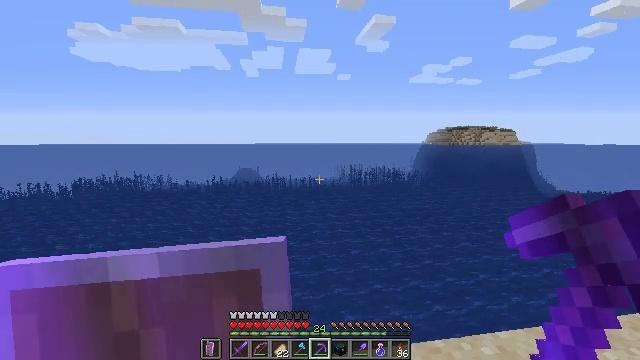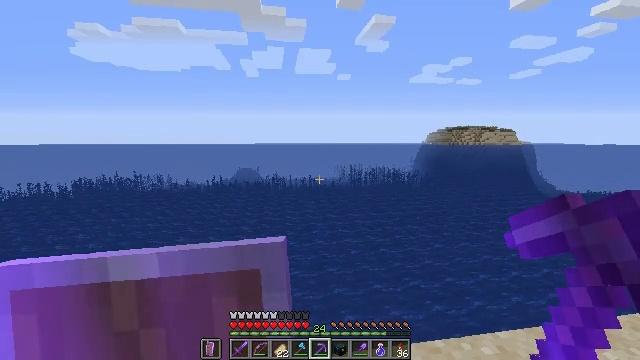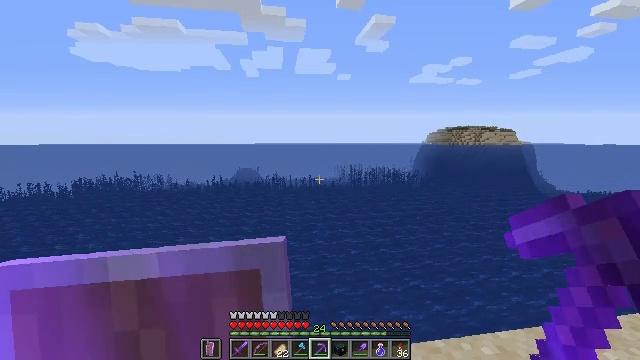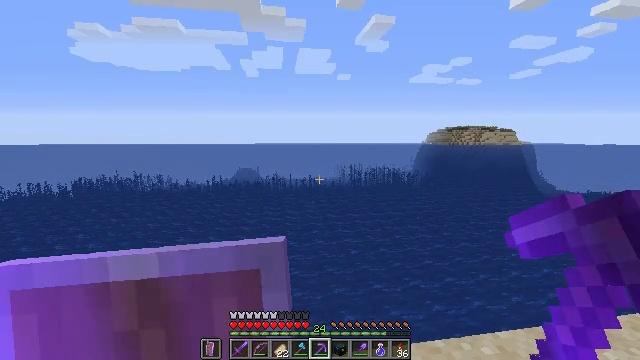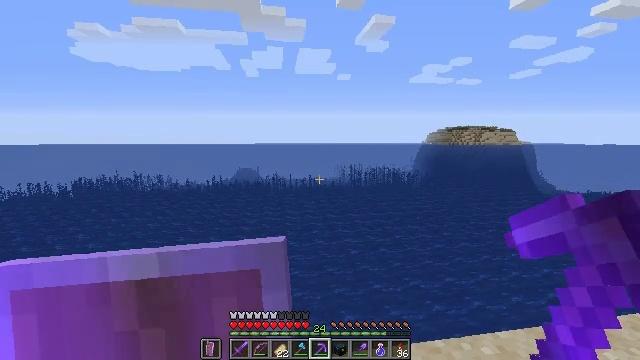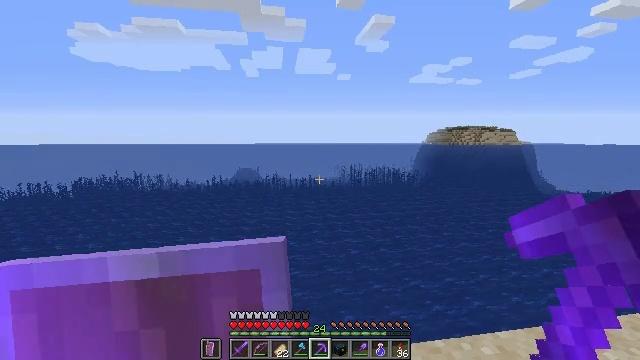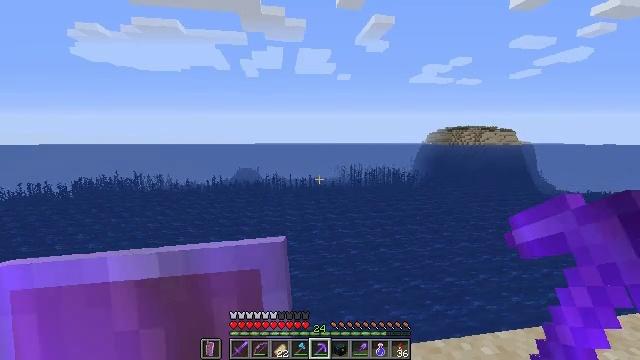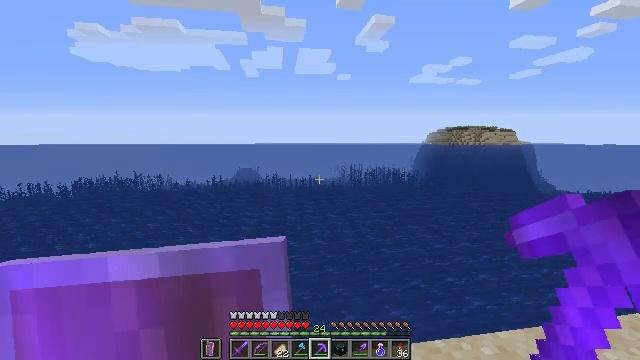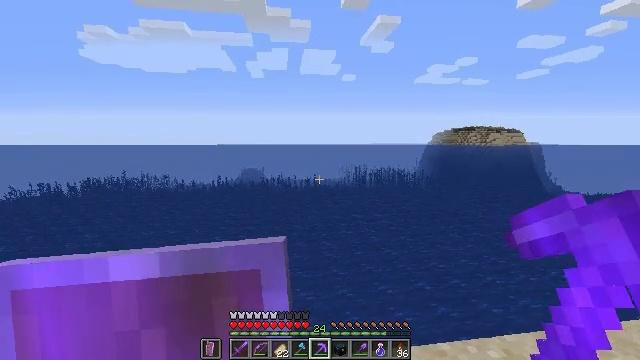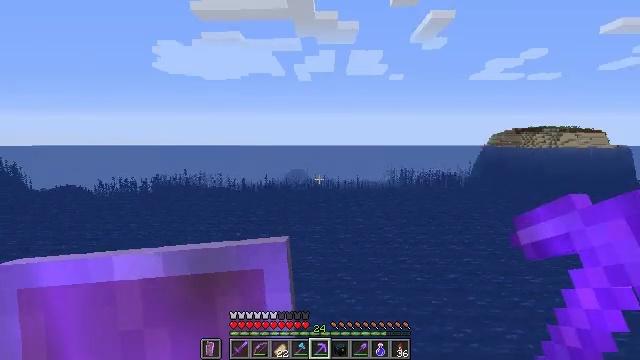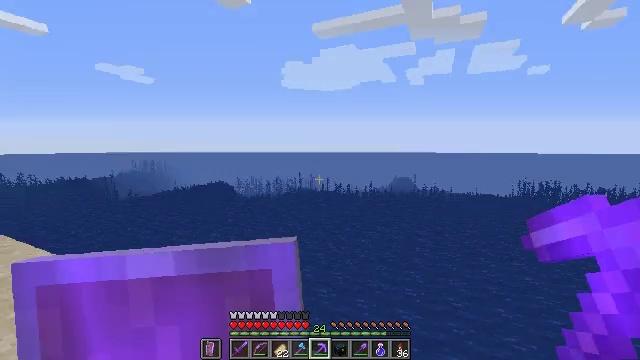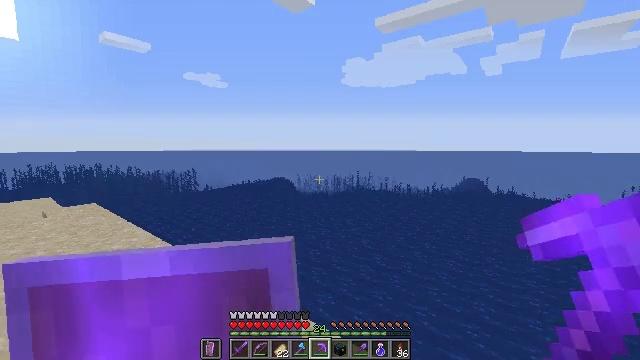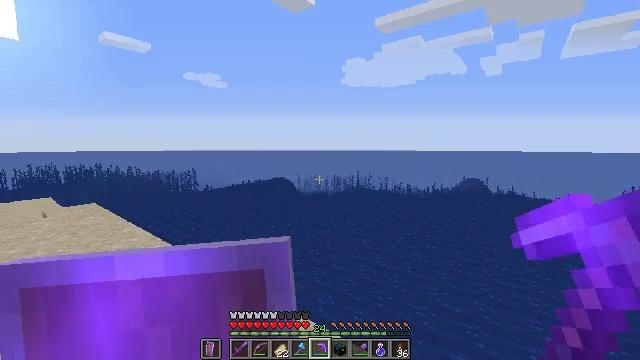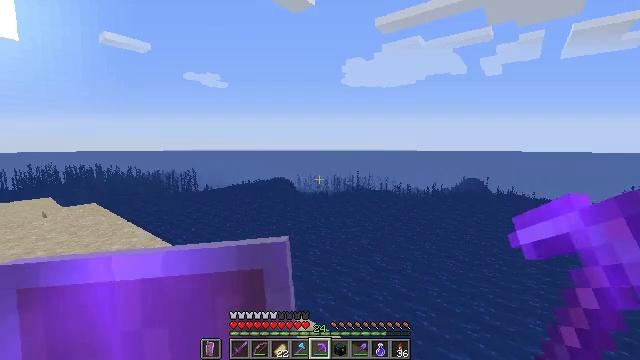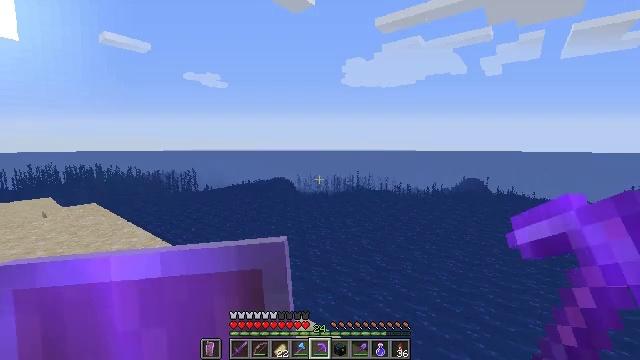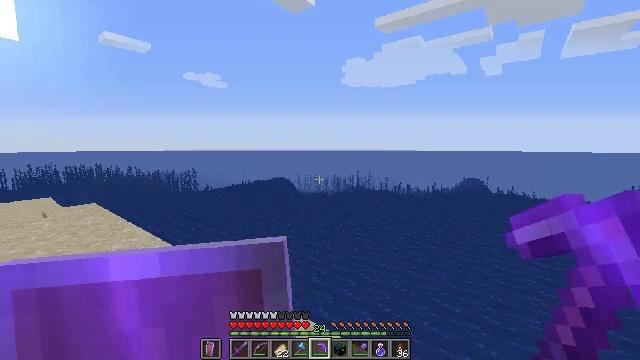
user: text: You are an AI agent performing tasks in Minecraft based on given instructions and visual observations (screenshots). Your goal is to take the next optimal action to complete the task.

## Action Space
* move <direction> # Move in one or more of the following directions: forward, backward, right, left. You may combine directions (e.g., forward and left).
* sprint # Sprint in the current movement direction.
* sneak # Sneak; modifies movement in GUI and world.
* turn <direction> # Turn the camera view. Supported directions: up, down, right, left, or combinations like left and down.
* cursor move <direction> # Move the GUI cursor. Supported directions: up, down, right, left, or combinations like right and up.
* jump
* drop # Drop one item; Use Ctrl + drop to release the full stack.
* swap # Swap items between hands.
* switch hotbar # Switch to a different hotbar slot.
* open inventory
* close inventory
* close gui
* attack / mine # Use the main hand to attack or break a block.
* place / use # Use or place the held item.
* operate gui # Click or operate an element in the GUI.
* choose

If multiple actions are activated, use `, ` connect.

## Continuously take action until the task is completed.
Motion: motion action
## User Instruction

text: Remove the white bed from its place.
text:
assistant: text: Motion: no_op
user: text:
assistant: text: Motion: no_op
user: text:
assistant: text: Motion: no_op
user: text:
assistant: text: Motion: no_op
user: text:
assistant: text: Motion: no_op
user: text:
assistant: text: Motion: no_op
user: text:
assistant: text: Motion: no_op
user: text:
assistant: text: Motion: turn left
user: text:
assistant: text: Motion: turn left
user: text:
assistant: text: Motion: turn left and up
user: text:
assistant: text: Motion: turn left
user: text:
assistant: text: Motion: no_op
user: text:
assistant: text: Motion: no_op
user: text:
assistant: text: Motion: no_op
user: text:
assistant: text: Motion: no_op
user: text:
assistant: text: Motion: no_op
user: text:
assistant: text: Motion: no_op
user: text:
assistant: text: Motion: no_op
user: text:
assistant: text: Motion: no_op
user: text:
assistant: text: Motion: no_op
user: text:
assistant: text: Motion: no_op
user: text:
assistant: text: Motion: no_op
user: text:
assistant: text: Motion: no_op
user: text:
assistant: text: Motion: no_op
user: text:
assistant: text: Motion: move right
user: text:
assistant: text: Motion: move right
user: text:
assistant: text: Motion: move right
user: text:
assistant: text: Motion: move right
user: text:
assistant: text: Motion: move right
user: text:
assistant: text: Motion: no_op